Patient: sex F, age 49
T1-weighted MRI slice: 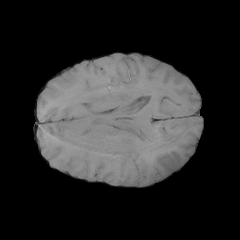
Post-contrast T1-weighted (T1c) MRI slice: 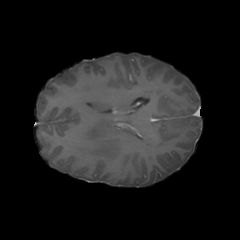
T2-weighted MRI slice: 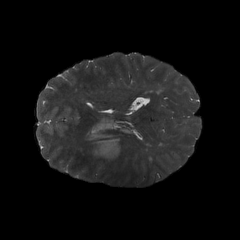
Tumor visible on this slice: yes
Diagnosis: Glioblastoma, IDH-wildtype
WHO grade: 4